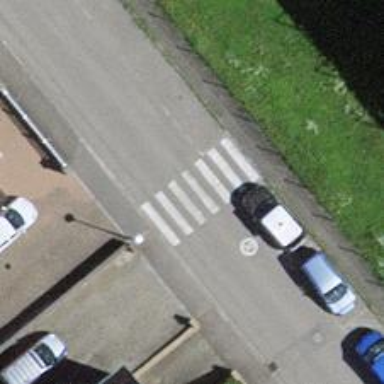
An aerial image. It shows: Zebra crossing for pedestrians.